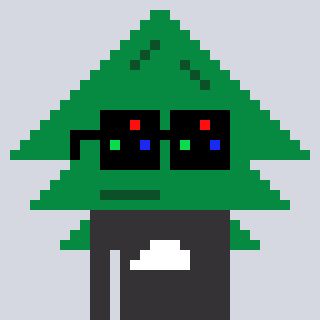
a pixel art character with square black sunglasses, a fir-shaped head and a grayscale-colored body on a cool background